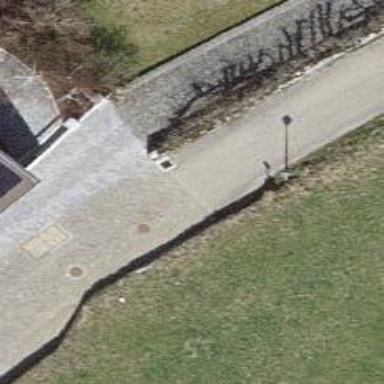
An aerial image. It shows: Bollard barrier.